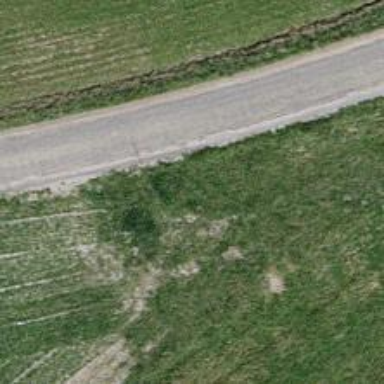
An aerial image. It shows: Well-maintained track road with grade 1 tracktype.